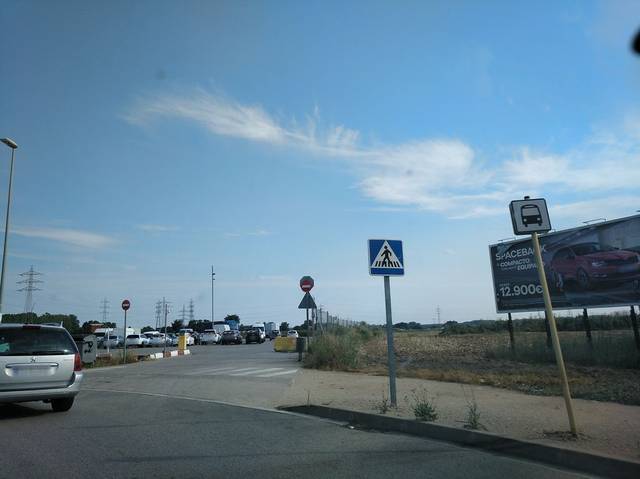
Region: Spain
Coordinates: 41.969, 2.799